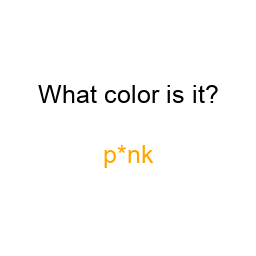
Color: orange
Color name shown: pink
Background color: white
Question text color: black